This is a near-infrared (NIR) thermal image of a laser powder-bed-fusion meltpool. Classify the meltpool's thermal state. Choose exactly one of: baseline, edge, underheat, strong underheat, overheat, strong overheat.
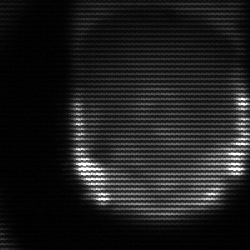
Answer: edge